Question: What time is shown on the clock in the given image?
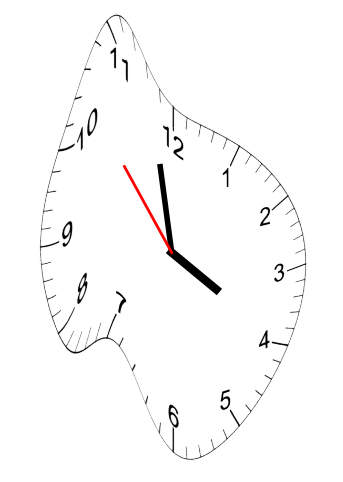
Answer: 03:57:53